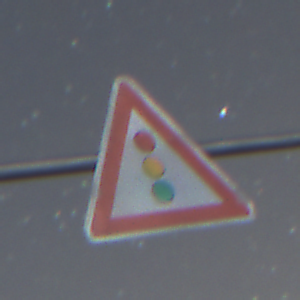
Verkehrszeichen: Lichtzeichenanlage
Umgebung: Outdoor, Nature
Tageszeit: Night
Wetter: Clear
Licht: Natural
Jahreszeit: NotSpecified
Kontrast: HighContrast